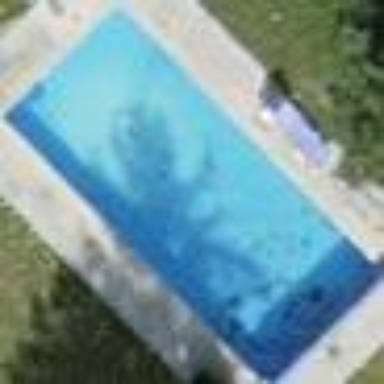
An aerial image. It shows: Swimming pool located in leisure land.